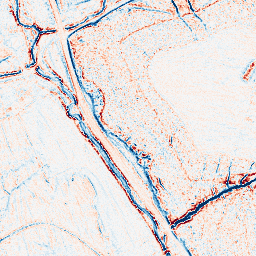
Category: edge_preserving
Decomposition family: anisotropic_diffusion
Decomposition parameters: iterations: 5
kappa: 50
gamma: 0.2
Upsampling method: regularized
Upsampling parameters: scale: 4
lambda_reg: 0.01
Upsampling scale: 4